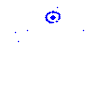
Particle: electron